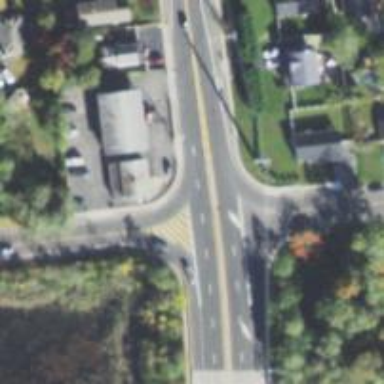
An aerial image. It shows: Secondary link road at cloverleaf junction.